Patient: sex F, age 19
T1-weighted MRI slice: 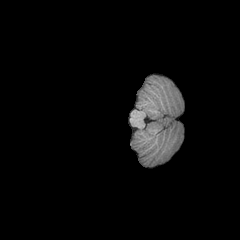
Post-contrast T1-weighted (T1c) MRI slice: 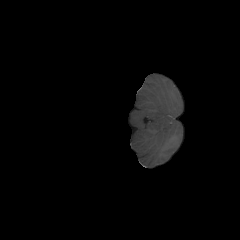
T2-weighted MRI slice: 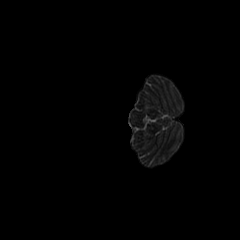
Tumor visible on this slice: no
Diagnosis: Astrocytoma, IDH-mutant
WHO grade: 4